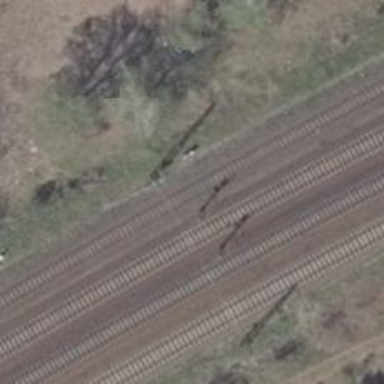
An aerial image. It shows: Railway signal.